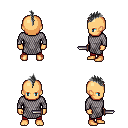
a pixel art fantasy rpg character, male body template, human, tanned skin, chain mail, red pants, gray mohawk hairstyle, dagger, four views (front, back, left, right), 2x2 character sprite sheet, small pixel art, hard edges, no anti-aliasing